Interaction volume radius: 10 \u00c5
Interaction volume height: 40 \u00c5
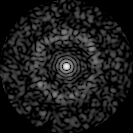
Disorder parameter: 0.8103